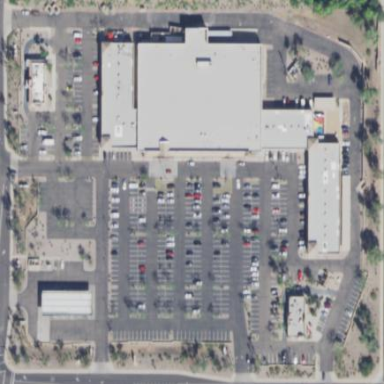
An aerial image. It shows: Retail area.